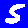
Digit: 5